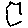
Label: hexagon